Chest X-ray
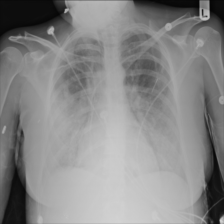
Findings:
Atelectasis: negative
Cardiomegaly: negative
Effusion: negative
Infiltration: positive
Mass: negative
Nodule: negative
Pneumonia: negative
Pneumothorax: negative
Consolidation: negative
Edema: negative
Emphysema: negative
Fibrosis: negative
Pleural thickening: negative
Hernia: negative